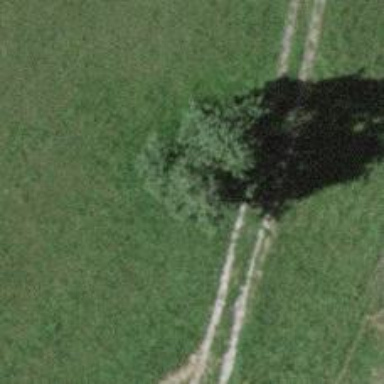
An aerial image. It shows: Beautiful tree in nature.